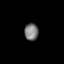
Tissue: lung
Cell type: Fibroblasts
Senescence score: 0.2266
Nuclear area (px): 234
Mean DAPI intensity: 122.278